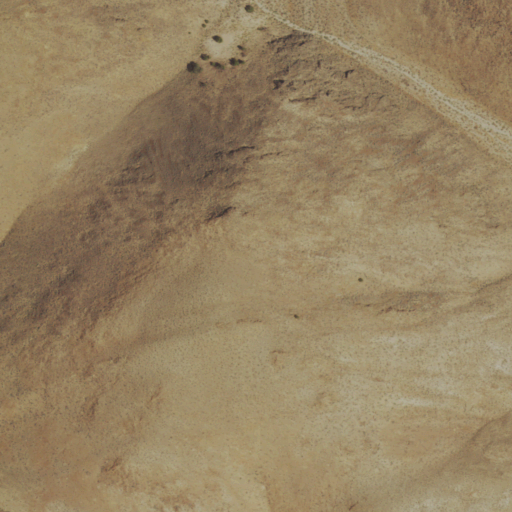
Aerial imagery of mountain in Nevada named Heart Hills containing only shrub